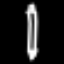
Label: pencil